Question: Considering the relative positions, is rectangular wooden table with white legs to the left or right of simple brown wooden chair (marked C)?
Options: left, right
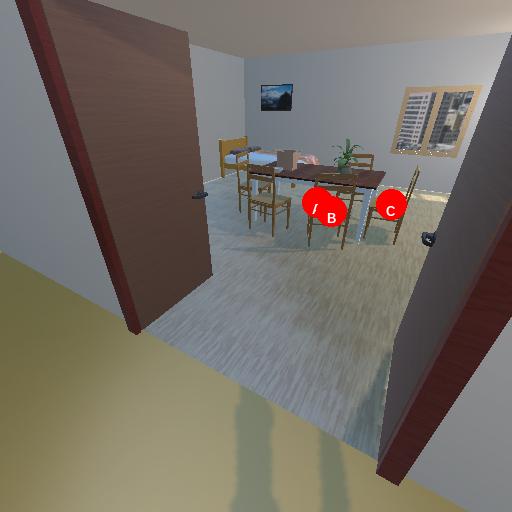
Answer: left